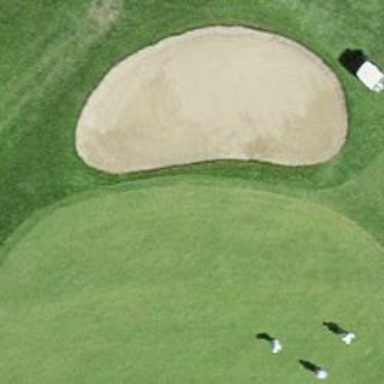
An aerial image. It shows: Sand bunker on golf course.